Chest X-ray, PA view. Patient: 61 years old, sex F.
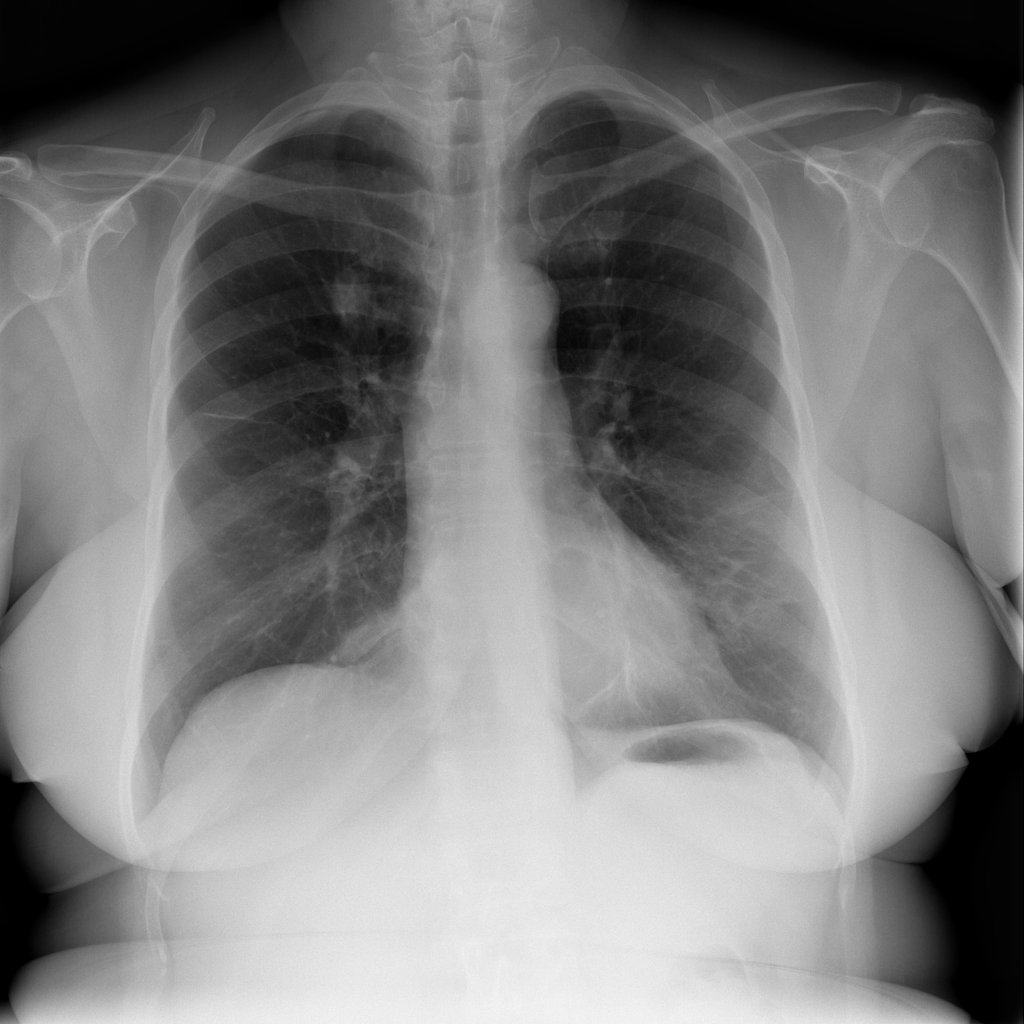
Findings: No Finding